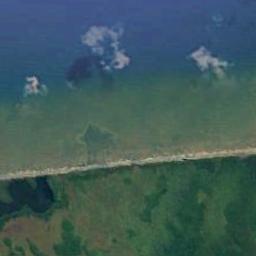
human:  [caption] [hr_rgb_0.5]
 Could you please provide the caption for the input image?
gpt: The blue water floods the beach with sparse green plants .

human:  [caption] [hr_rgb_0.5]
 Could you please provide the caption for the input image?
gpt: The beach with khaki sand and the land next to the beach is covered with some green plants .

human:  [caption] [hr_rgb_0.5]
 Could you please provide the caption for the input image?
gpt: The green grass and blue sky .

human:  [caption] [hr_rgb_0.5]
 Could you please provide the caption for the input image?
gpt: The sea is blue by the beach .

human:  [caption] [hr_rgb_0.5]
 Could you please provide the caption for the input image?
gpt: The grass is beside the beach .